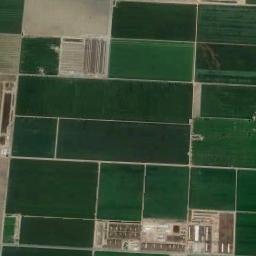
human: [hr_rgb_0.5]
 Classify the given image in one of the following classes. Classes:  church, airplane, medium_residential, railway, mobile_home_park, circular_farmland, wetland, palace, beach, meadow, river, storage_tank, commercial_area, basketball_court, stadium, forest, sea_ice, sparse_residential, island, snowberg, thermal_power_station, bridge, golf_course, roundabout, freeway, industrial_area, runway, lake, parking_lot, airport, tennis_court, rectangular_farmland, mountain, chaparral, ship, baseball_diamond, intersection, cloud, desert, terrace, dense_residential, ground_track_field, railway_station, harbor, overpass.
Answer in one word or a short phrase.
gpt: rectangular_farmland